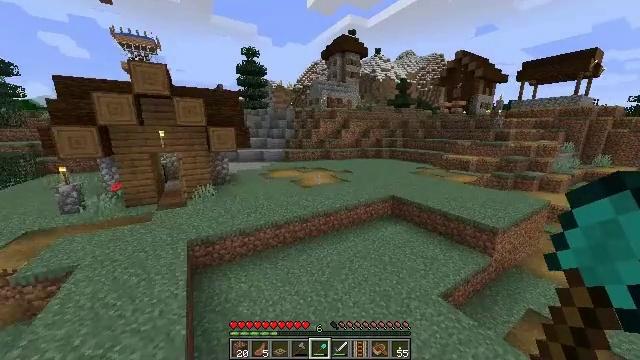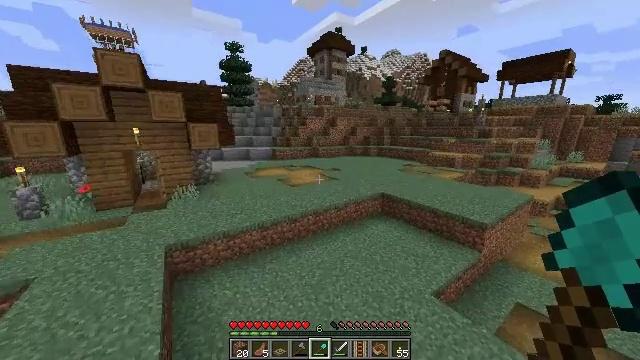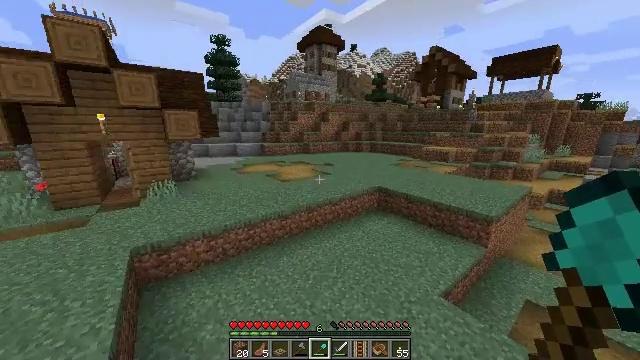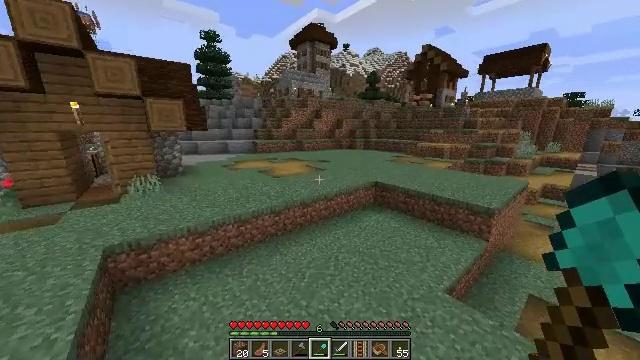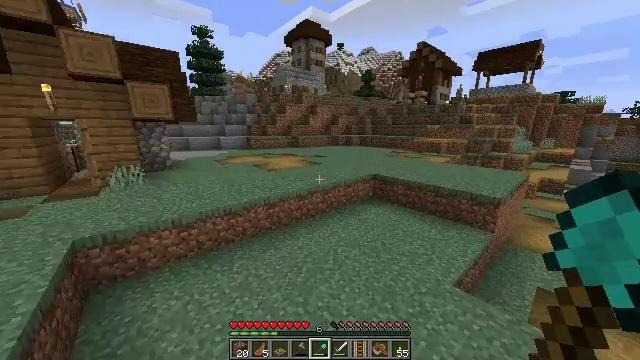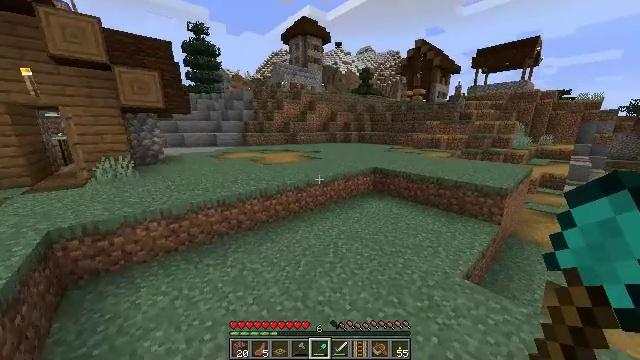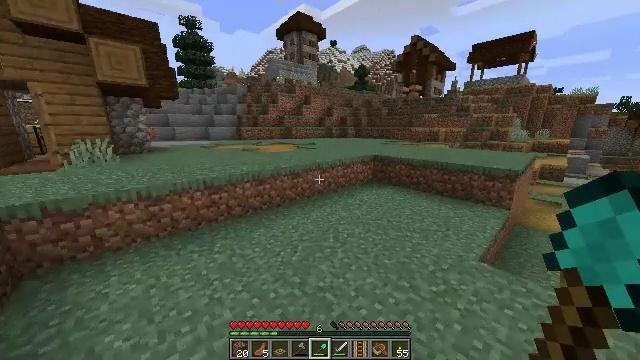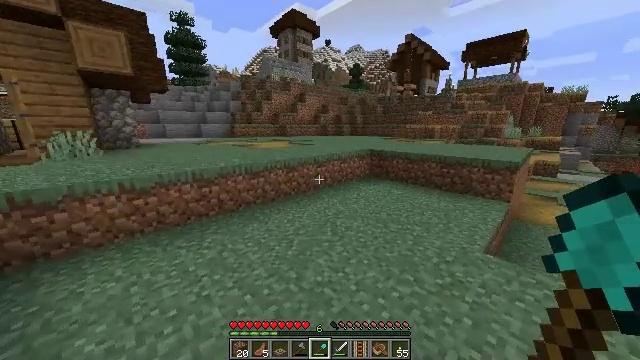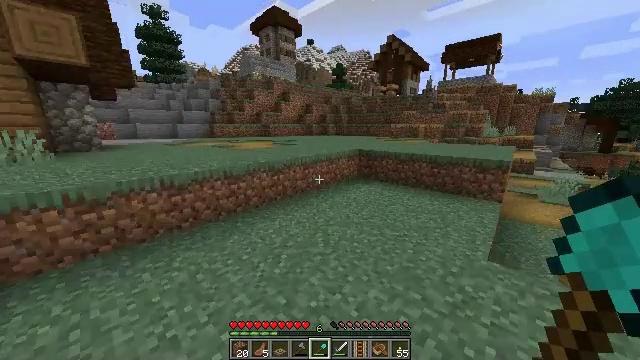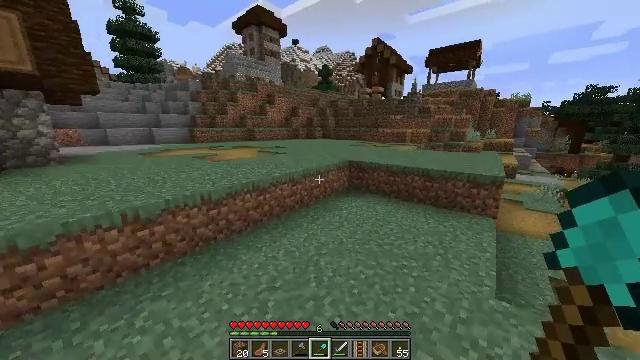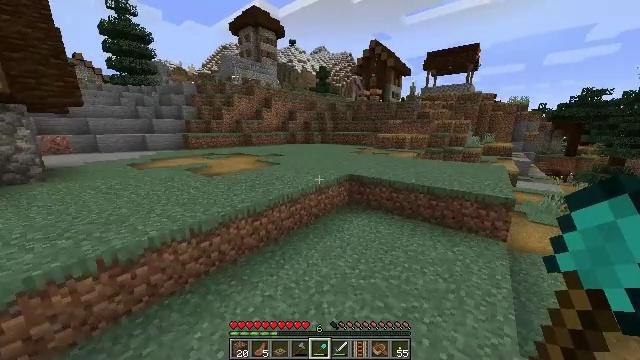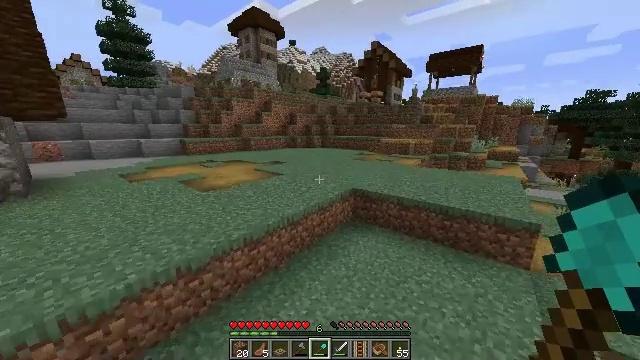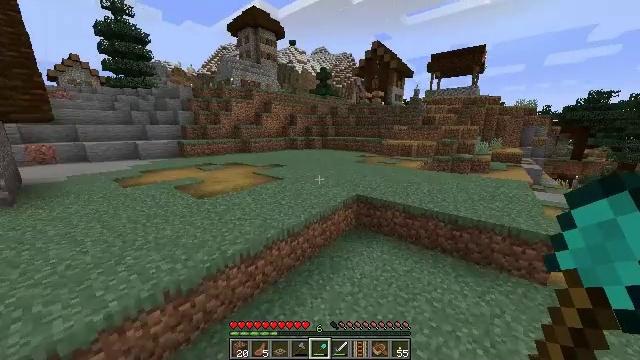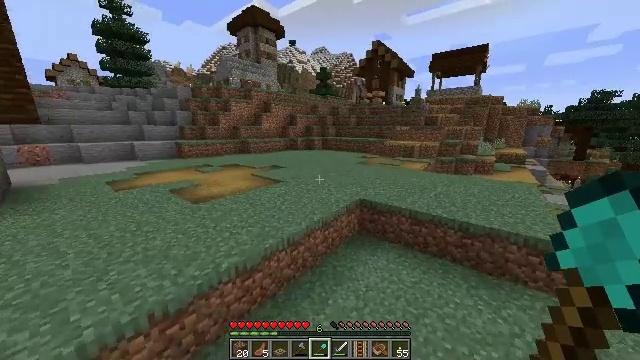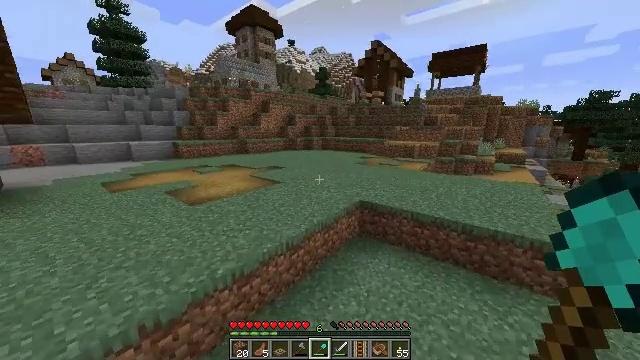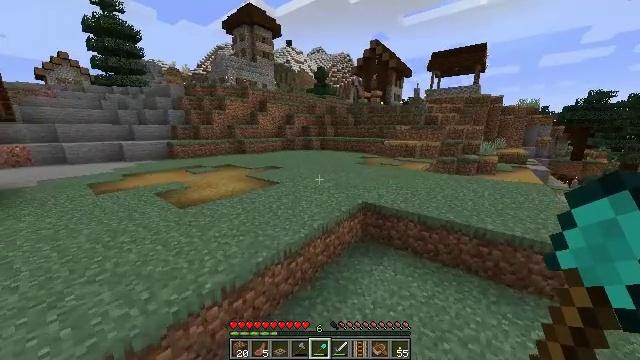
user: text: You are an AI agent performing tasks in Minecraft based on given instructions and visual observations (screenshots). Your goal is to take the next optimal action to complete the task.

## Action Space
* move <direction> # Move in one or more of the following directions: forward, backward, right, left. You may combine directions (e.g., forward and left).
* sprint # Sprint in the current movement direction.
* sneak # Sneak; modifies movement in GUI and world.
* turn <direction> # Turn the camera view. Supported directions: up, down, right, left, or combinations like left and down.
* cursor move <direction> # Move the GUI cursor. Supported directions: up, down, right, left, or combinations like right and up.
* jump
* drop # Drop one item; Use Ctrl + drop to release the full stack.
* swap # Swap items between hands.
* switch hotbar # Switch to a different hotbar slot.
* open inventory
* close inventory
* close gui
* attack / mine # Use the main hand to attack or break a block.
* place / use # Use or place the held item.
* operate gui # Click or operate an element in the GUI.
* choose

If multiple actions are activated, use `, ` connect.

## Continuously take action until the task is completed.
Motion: motion action
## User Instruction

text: Mine the jungle slab from a structure.
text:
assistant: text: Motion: move forward, turn right, jump
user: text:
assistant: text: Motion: move forward, turn right, jump
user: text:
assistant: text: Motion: move forward, turn right, jump
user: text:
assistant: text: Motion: move forward, turn right, jump
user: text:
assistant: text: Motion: move forward, sprint, jump
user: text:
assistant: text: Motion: move forward, sprint, turn right, jump
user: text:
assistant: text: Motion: move forward, sprint, turn right, jump
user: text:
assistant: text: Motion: move forward, sprint, turn right, jump
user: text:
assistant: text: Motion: move forward, sprint, turn right, jump
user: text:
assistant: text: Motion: move forward, jump
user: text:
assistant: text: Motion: move forward, jump
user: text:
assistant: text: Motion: move forward, jump
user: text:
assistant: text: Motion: move forward, jump
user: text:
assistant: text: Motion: move forward, jump
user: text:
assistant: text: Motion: move forward, jump
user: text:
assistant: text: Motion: move forward, jump
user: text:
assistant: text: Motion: move forward, jump
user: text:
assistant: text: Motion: move forward, sprint, jump
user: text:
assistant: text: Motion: move forward, sprint, jump
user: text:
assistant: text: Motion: move forward, sprint, jump
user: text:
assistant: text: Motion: move forward, sprint, jump
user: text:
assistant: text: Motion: move forward, jump
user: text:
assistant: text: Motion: move forward, jump
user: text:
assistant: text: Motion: move forward, jump
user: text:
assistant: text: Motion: move forward, jump
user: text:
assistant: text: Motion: move forward, jump
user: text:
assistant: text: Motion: move forward, jump
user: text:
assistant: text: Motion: move forward, jump
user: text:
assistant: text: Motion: move forward, jump
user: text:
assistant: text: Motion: move forward, sprint, jump